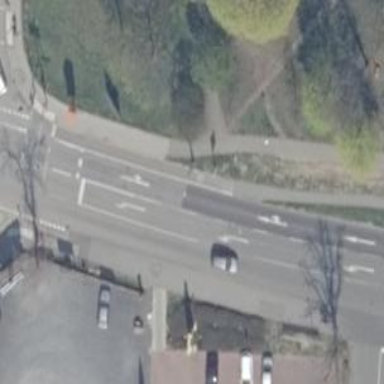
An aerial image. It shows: Secondary road with asphalt surface and separate sidewalk.